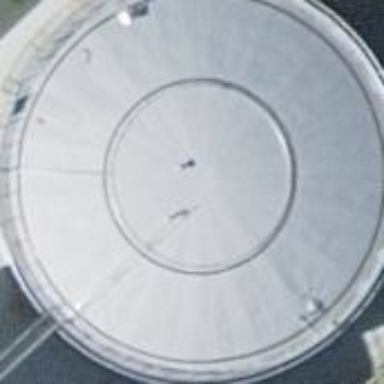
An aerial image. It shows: Industrial building housing storage tank.